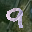
Label: 9